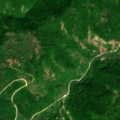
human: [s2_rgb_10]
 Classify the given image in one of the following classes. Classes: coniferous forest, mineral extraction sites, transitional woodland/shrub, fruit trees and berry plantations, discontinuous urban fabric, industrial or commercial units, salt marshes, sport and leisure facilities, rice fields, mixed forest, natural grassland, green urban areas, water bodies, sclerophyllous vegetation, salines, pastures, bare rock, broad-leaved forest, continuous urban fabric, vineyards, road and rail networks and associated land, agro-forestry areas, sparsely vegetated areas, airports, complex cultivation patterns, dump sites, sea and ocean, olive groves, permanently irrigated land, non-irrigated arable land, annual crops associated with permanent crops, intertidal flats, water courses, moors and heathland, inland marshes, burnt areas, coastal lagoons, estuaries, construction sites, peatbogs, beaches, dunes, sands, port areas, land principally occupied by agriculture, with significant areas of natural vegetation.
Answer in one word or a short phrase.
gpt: land principally occupied by agriculture, with significant areas of natural vegetation, broad-leaved forest, transitional woodland/shrub